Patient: sex M, age 33
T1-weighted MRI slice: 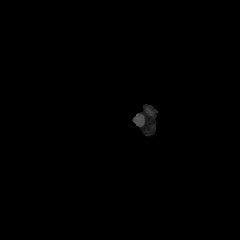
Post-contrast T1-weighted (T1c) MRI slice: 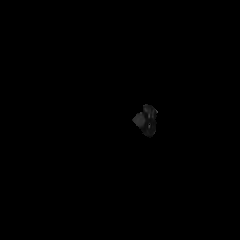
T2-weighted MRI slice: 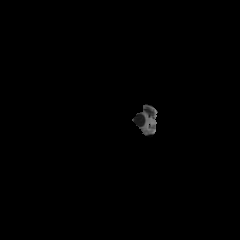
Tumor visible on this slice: no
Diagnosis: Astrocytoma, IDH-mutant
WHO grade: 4